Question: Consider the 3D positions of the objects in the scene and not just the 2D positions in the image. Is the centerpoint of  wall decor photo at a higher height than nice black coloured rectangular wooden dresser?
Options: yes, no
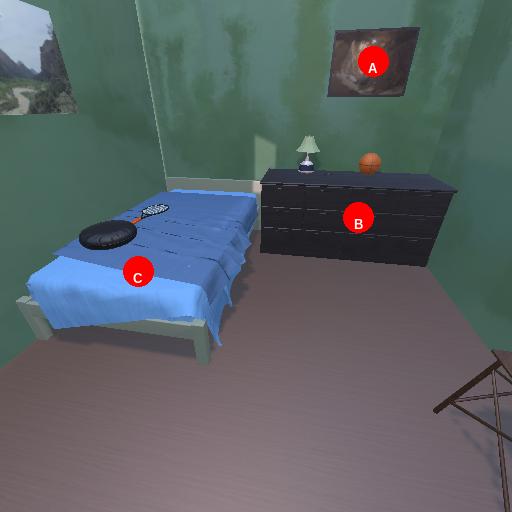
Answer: yes